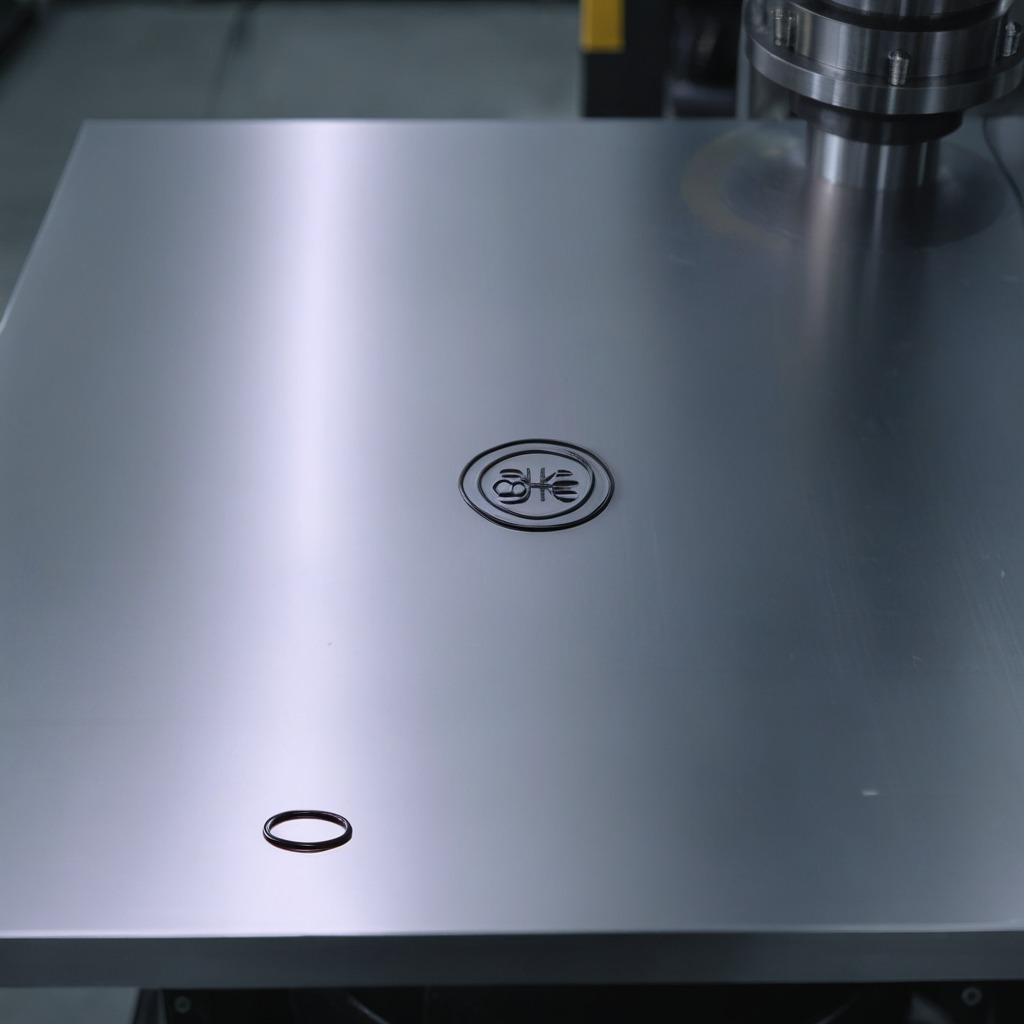
A rubber O-ring is lying on a metal table in a machine shop under fluorescent lights.